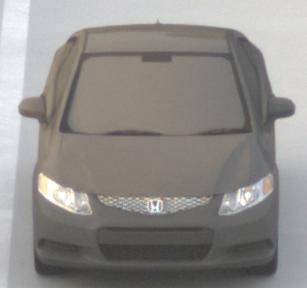
Make: Honda
Model: Civic Limousine 1.8
Detailed model: Civic (IX) Limousine
Model produced from: 2014/05
Model produced until: 2017/06
Doors: 4
Color: gray
Road condition: dry road
Daytime: sunrise or sunset
Contrast: low contrast